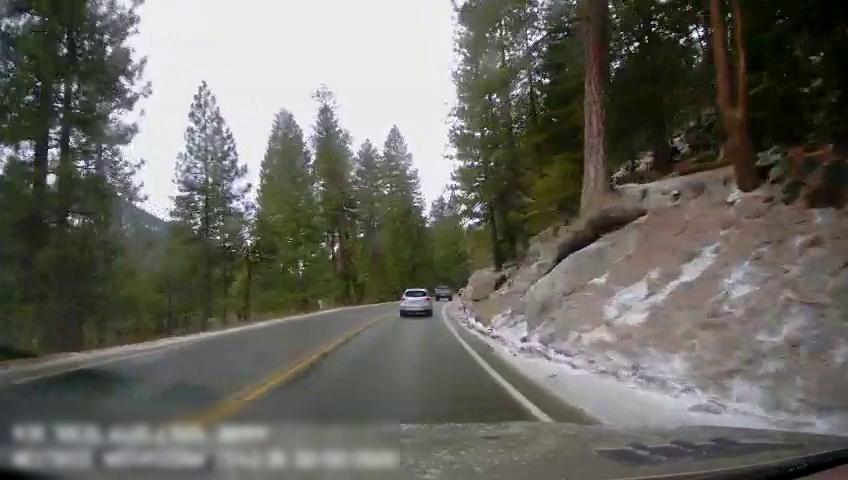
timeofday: Day
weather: Cloudy
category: Drivable Space
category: Vehicles | Truck
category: Vehicles | Car
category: Lanes | Current Lane
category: Lanes | Current Lane
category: Lanes | Opposite Lane
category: Lanes | Opposite Lane